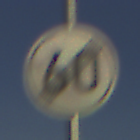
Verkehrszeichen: EndeGeschwindigkeit60
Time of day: SunriseSunset
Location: Outdoor (Nature)
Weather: PartlyCloudy
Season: NotSpecified
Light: Natural